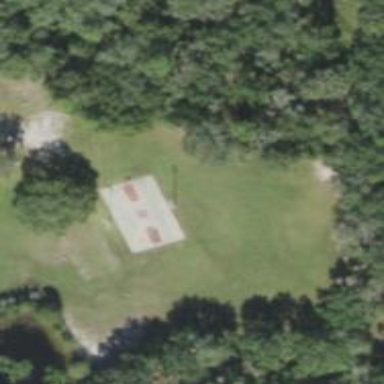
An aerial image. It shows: Basketball court on pitch.